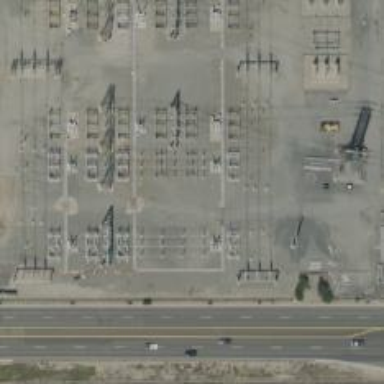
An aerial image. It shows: Switch used for power control.